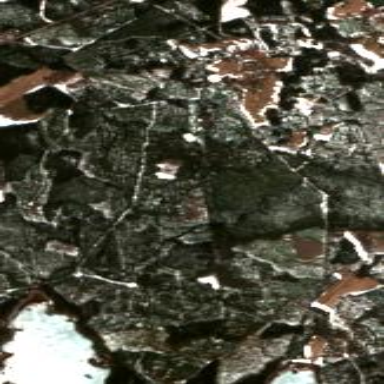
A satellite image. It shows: Forest with mixed types of leaves.